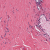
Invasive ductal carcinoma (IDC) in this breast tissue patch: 0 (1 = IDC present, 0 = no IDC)